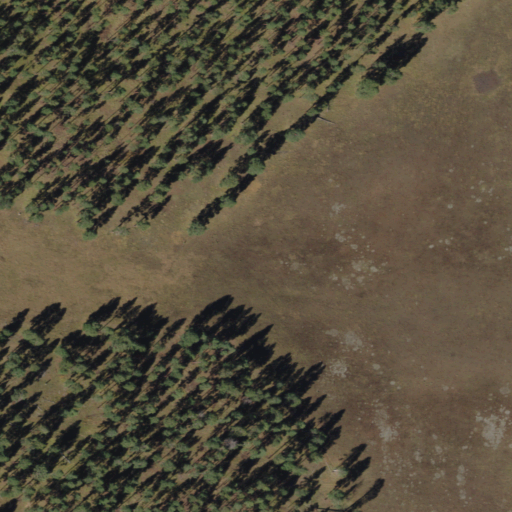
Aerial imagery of plain(s) in Arizona named Reservation Flat containing evergreen forest and shrub